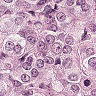
Metastatic tissue present: yes